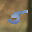
Label: 5